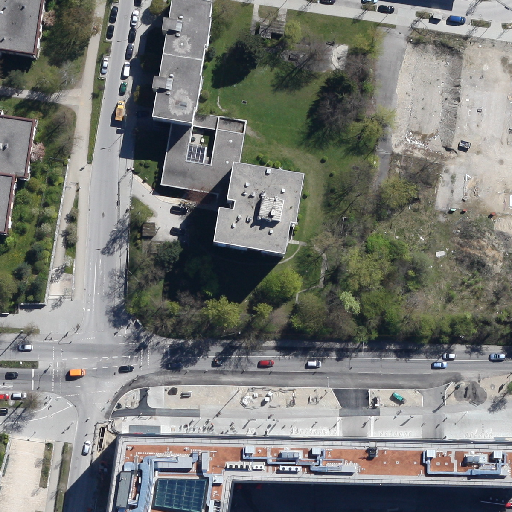
Referring expression: road